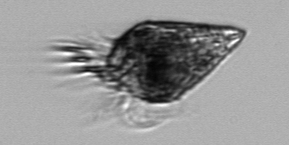
Label: Strombidium_wulffi